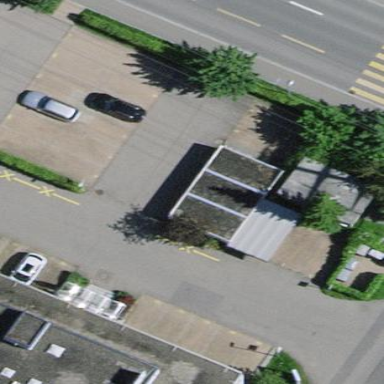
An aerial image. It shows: Group of garages.